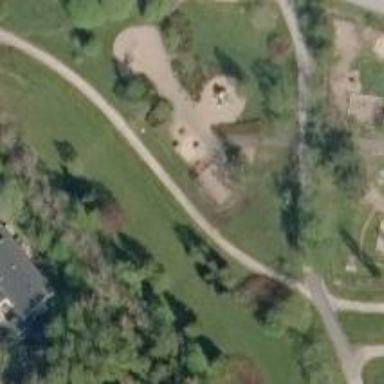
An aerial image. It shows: Playground area for leisure activities on the land.